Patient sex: F
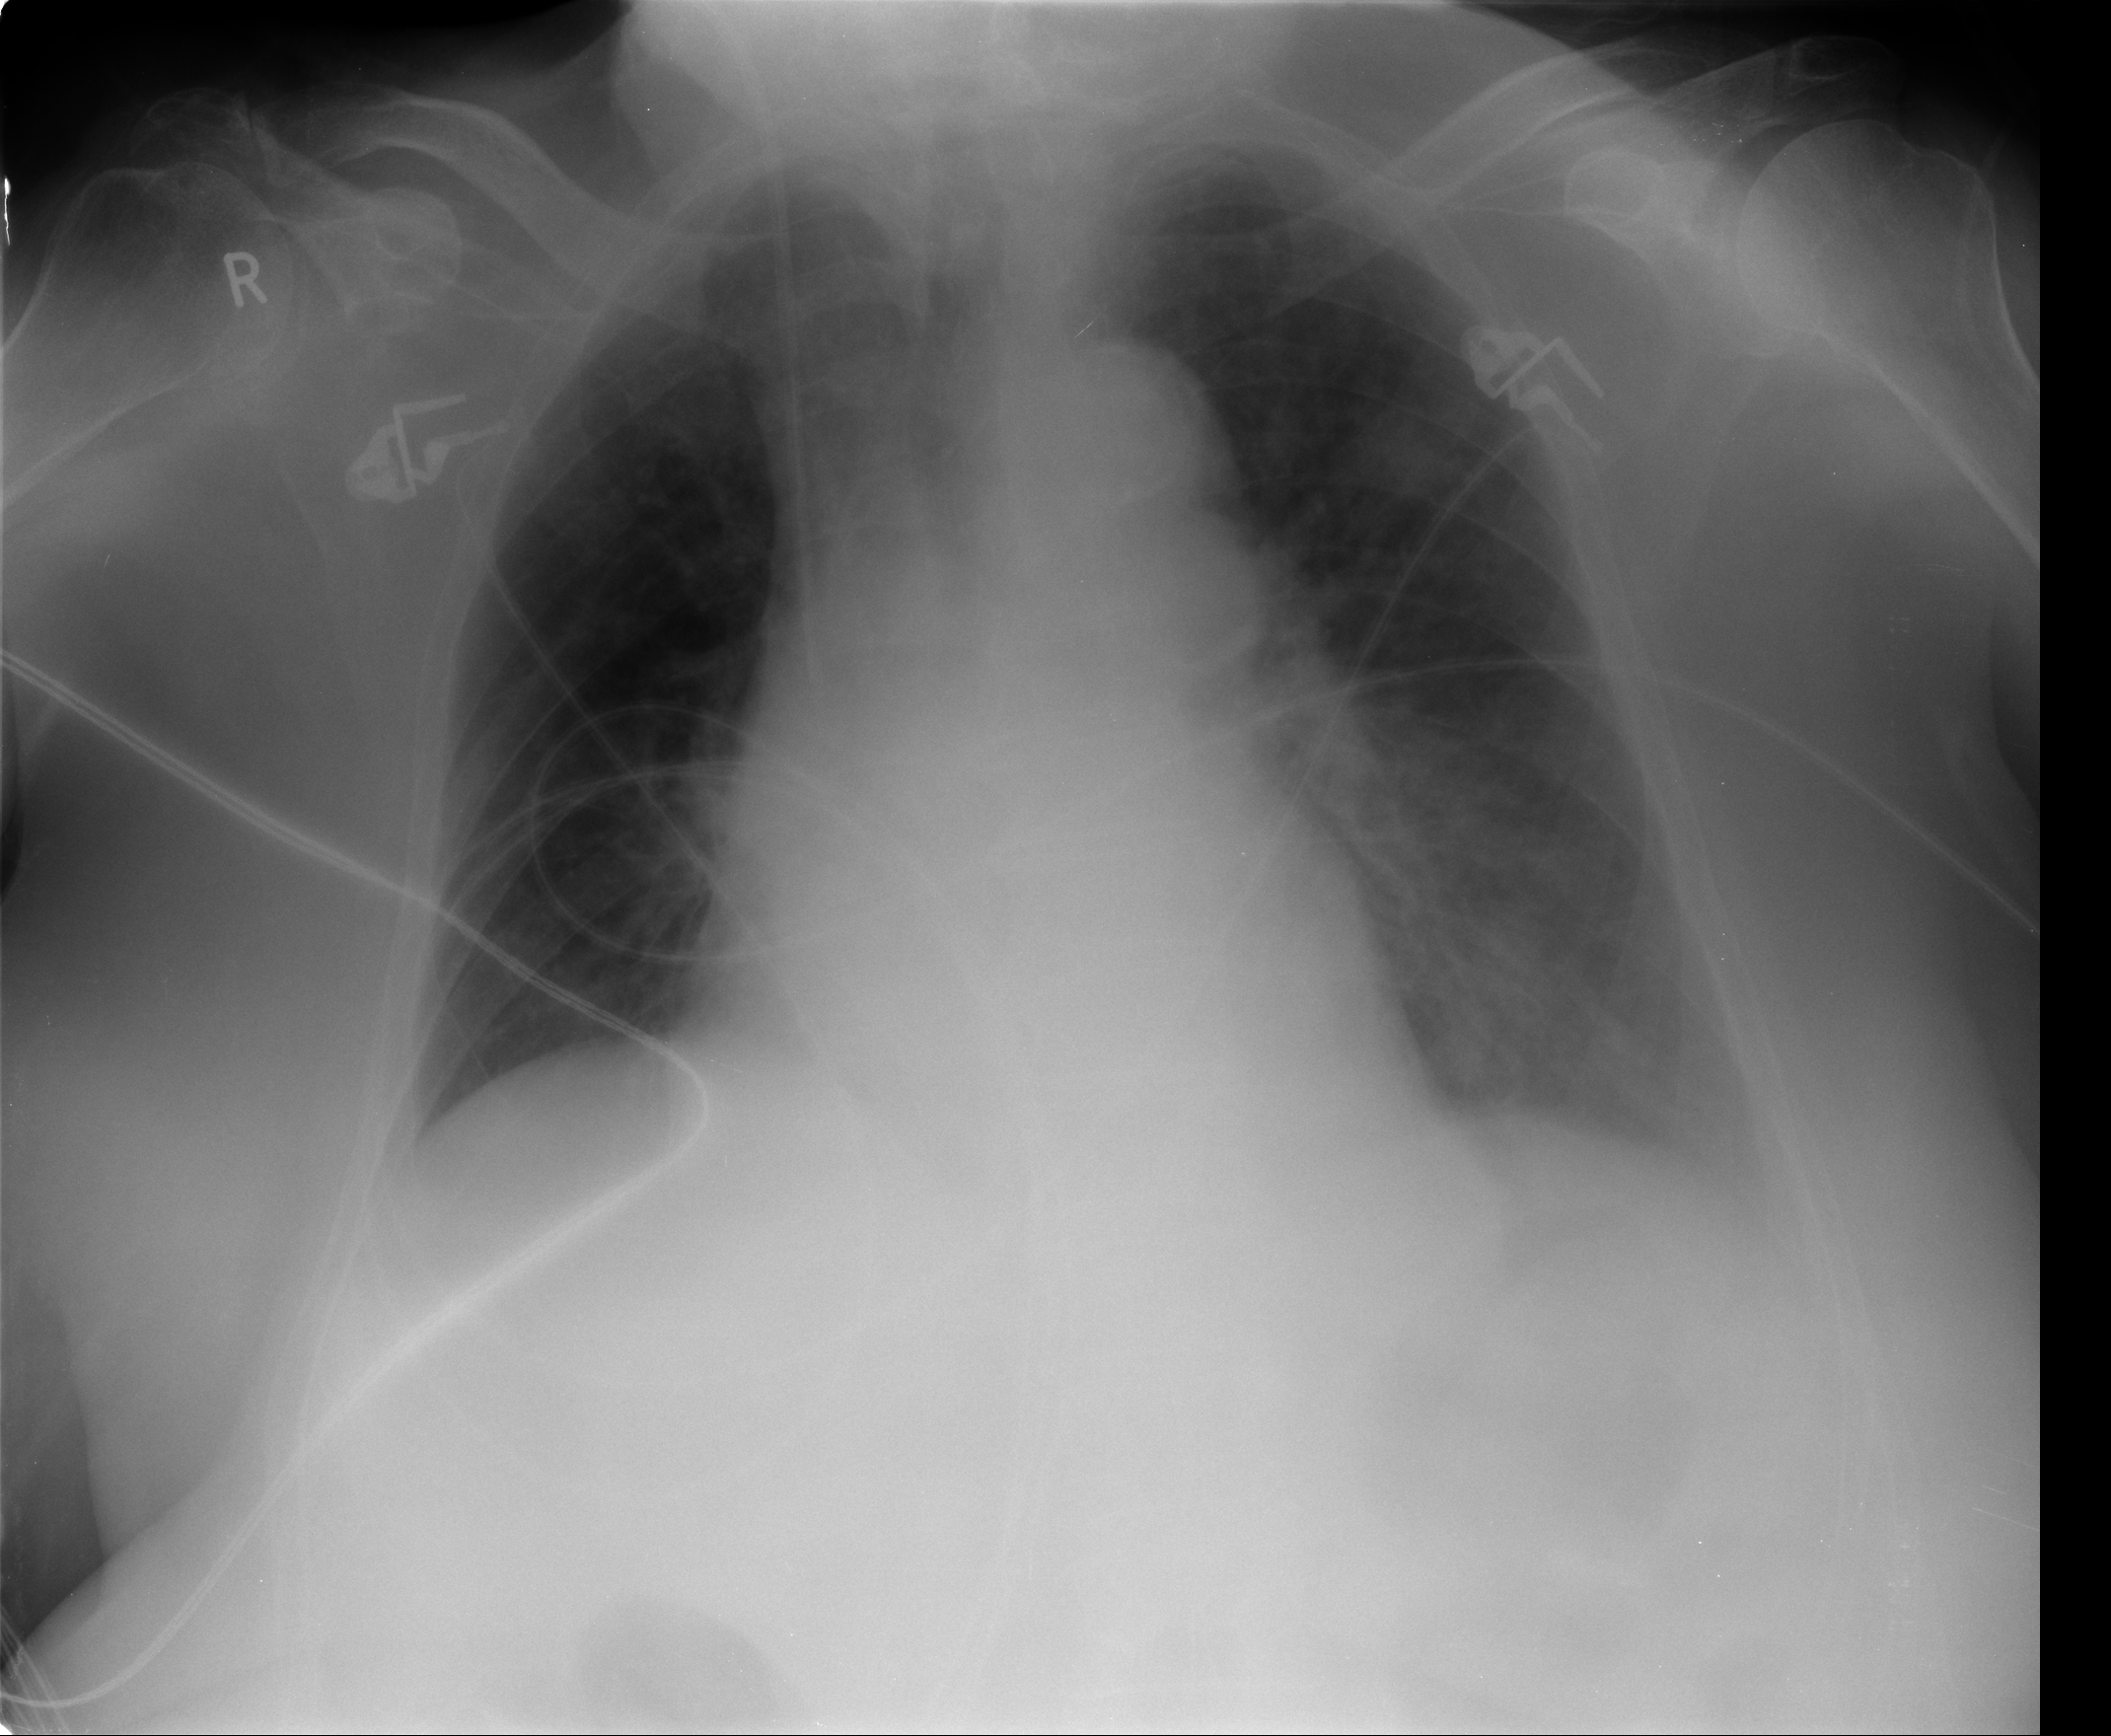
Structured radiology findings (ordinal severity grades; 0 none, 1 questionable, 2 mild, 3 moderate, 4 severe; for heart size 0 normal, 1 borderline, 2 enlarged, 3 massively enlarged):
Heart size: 1
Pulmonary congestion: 2
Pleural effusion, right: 0
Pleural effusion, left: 0
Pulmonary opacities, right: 0
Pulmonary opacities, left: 2
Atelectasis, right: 0
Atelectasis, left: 1